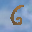
Label: 6